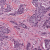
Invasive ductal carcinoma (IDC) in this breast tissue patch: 1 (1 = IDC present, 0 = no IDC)